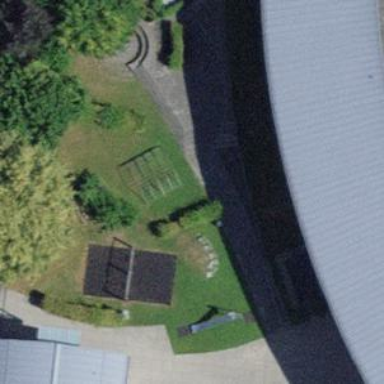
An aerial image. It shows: Playground area for leisure land.